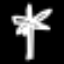
Label: palm tree